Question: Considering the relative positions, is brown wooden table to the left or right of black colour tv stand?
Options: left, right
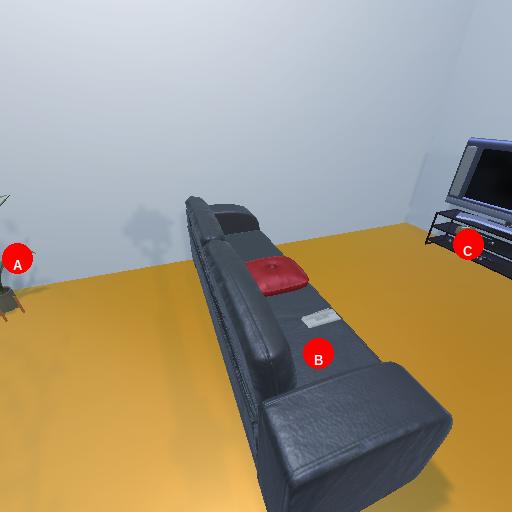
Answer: left